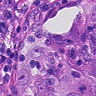
Metastatic tissue present: yes